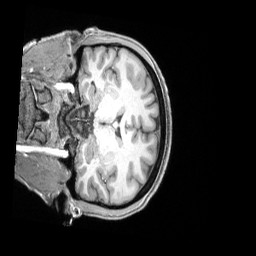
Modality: T1w
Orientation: coronal
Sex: female
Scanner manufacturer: siemens
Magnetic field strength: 3 T
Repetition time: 2.4 s
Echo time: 0.00222 s